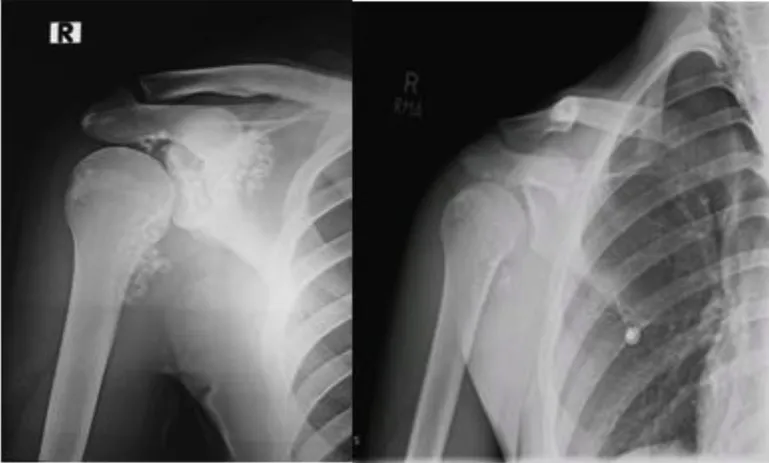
On left side pre operative x-ray showing the extensive loose bodies in shoulder joint on right side postoperative x-ray after removal of the loose bodies.
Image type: radiology (x_ray)